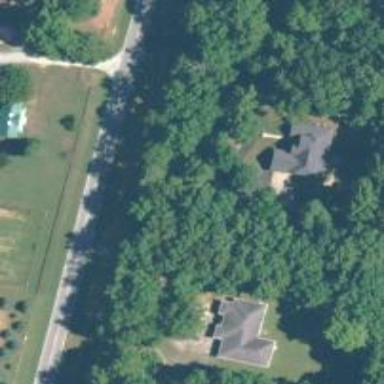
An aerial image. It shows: Driveway.